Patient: sex M, age 77
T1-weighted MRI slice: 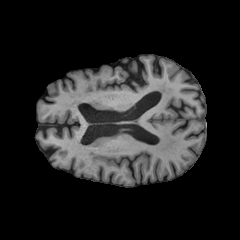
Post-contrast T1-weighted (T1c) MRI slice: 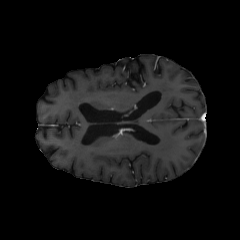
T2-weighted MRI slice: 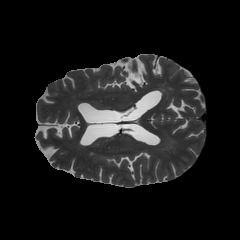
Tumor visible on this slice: no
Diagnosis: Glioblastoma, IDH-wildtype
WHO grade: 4